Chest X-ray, AP view. Patient: 57 years old, sex F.
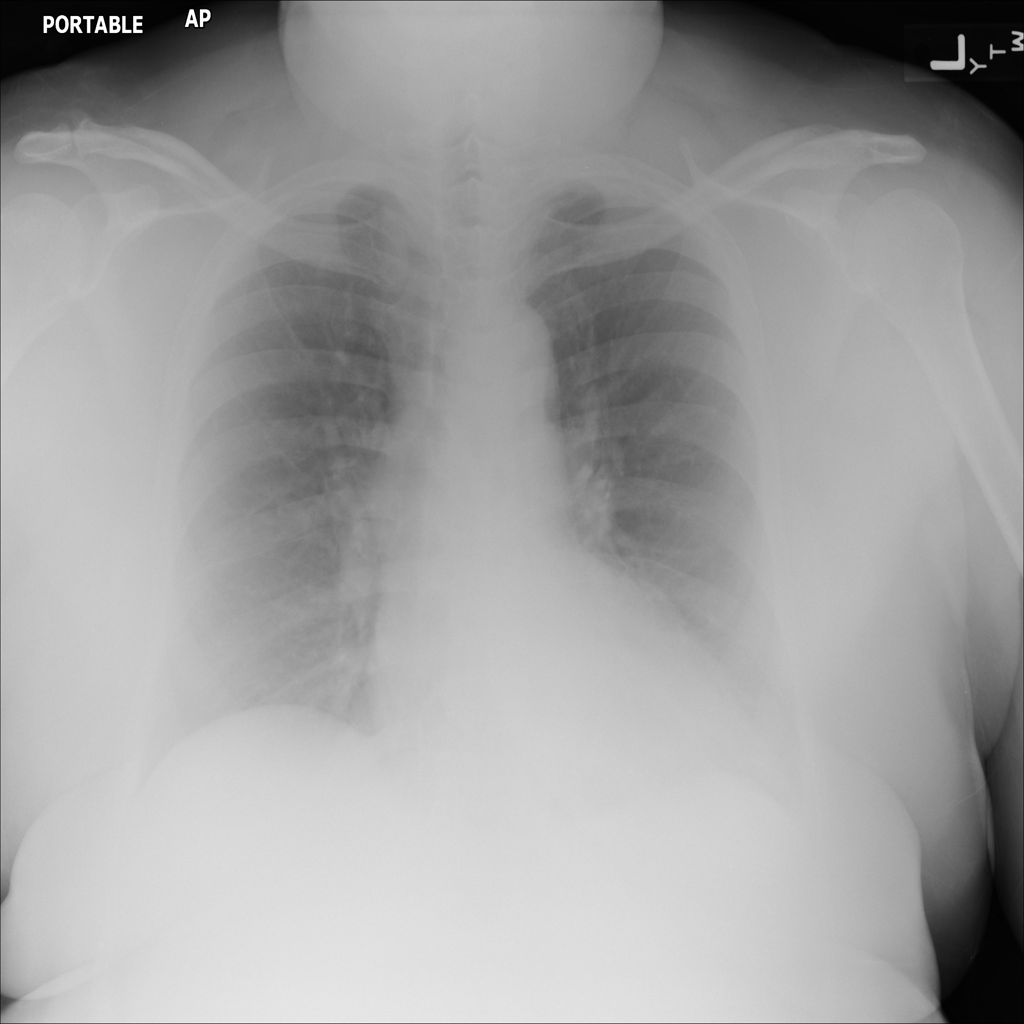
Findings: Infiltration